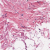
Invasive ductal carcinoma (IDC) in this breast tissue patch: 0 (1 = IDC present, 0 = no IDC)